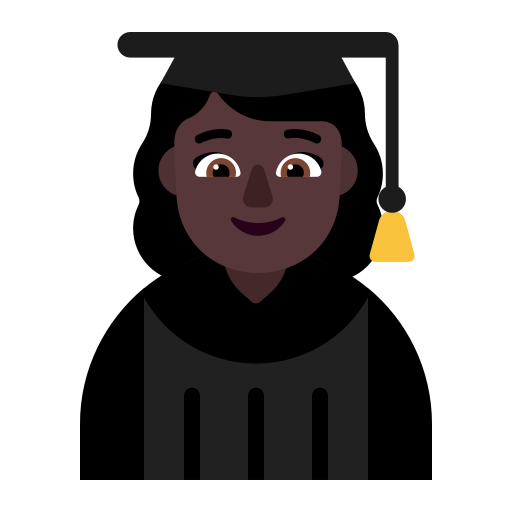
woman student flat dark